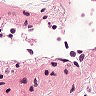
Metastatic tissue present: no